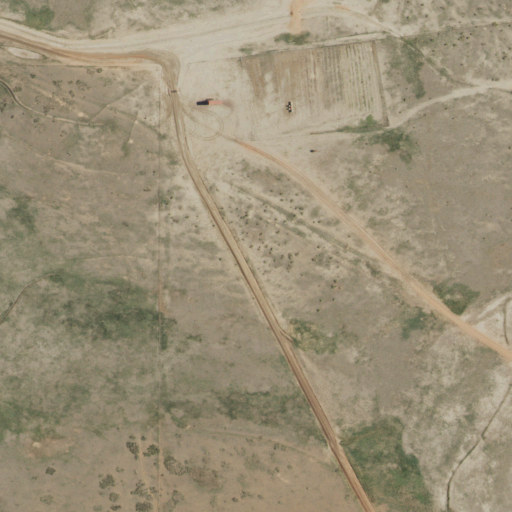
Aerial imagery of valley in New Mexico named Cow Canyon containing shrub, grassland, herbaceous wetlands, and open development